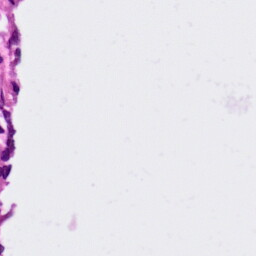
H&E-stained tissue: Ovarian